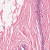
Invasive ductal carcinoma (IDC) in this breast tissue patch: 0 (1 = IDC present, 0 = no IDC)